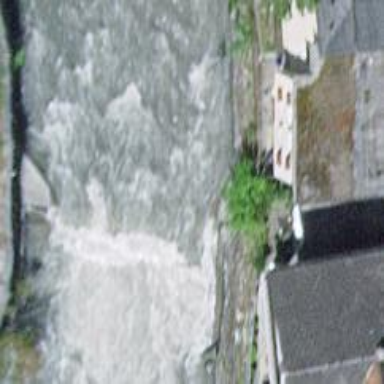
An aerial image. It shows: Weir in waterway.